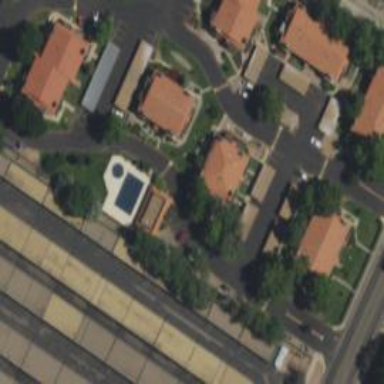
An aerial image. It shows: Group of garages.